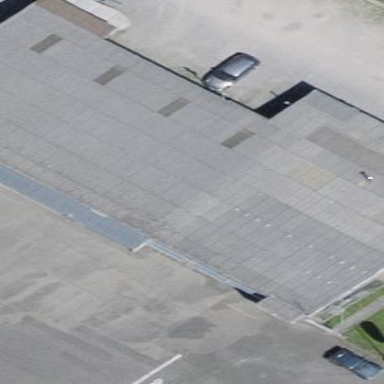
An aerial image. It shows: Hangar building at the airport.